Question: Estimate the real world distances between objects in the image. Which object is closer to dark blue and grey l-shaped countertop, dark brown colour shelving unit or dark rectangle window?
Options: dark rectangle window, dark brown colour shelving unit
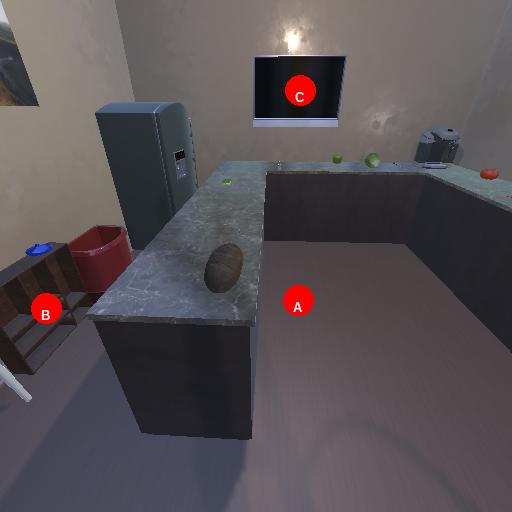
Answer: dark rectangle window